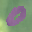
Label: 0